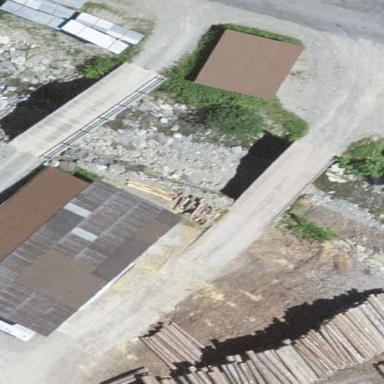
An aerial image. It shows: Rural barn.